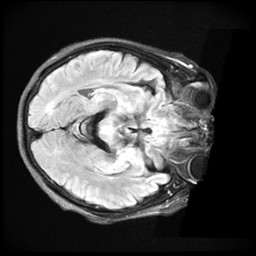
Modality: FLAIR
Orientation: axial
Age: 59
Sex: female
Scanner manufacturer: ge
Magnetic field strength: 3 T
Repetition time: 11 s
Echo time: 0.1497 s